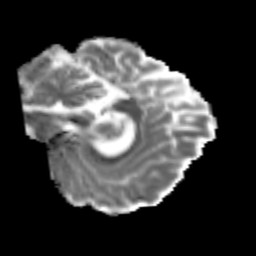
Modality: MD
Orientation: sagittal
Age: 25
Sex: female
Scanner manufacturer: siemens
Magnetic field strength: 3 T
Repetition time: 3.5 s
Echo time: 0.125 s